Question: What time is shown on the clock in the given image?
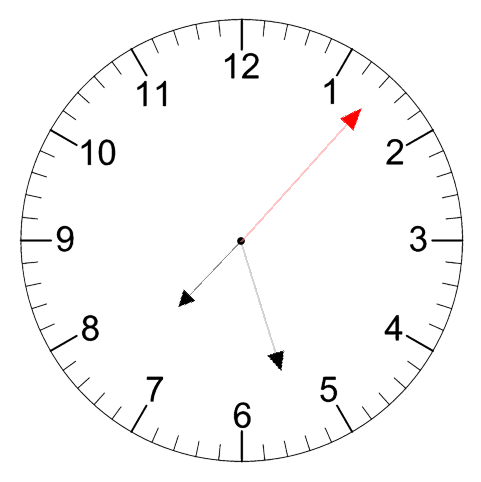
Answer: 07:27:07